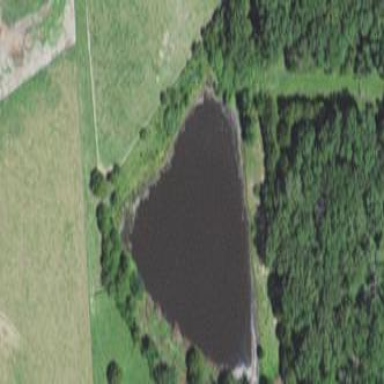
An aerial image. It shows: Peaceful pond surrounded by nature.